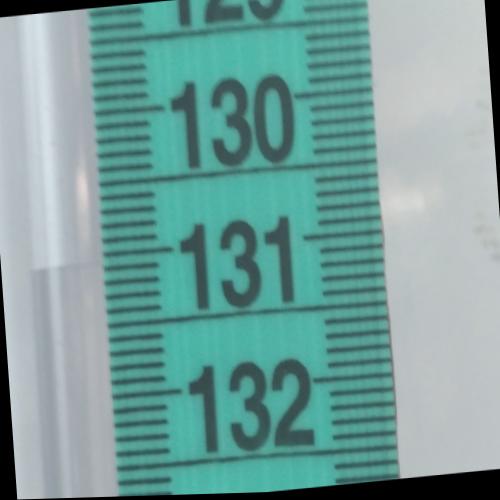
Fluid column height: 131.0 cm